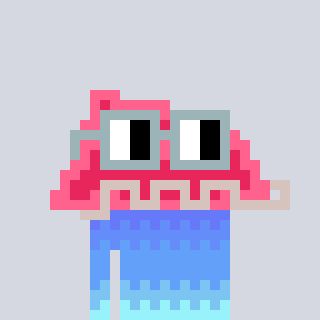
a pixel art character with square dark gray glasses, a retainer-shaped head and a teal-colored body on a cool background